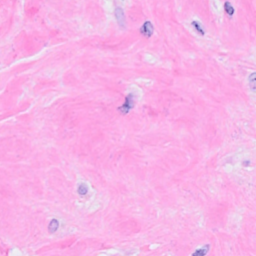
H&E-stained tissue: Breast